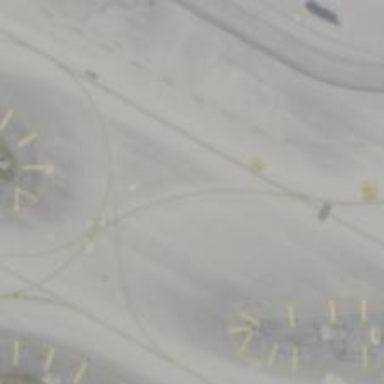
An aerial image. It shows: Image of taxiway at airport.